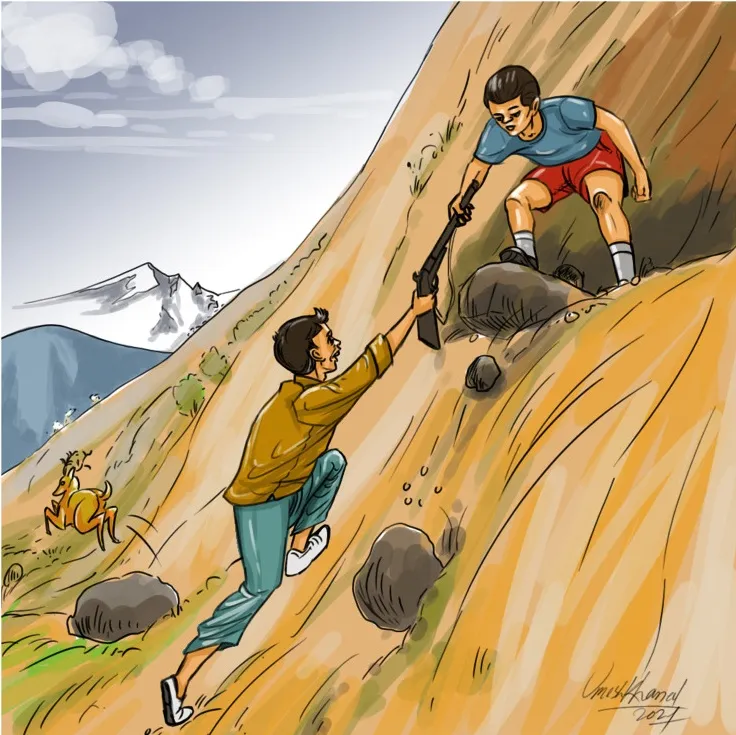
Graphical illustration of the scene of the incident.
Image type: radiology (ct)